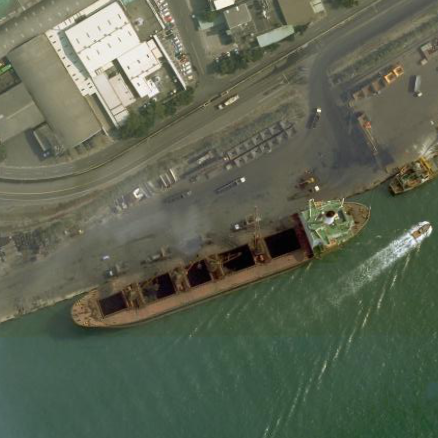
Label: Cargo_ship